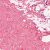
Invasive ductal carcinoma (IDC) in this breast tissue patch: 0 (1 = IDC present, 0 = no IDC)